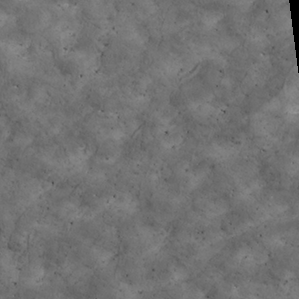
Label: non_frost